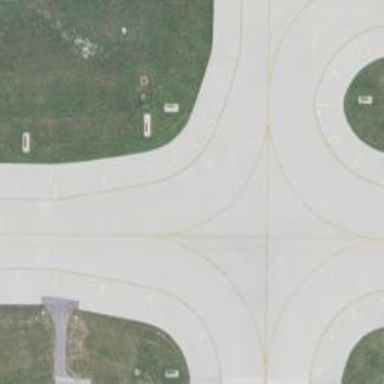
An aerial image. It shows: Image of taxiway at airport.